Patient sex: F
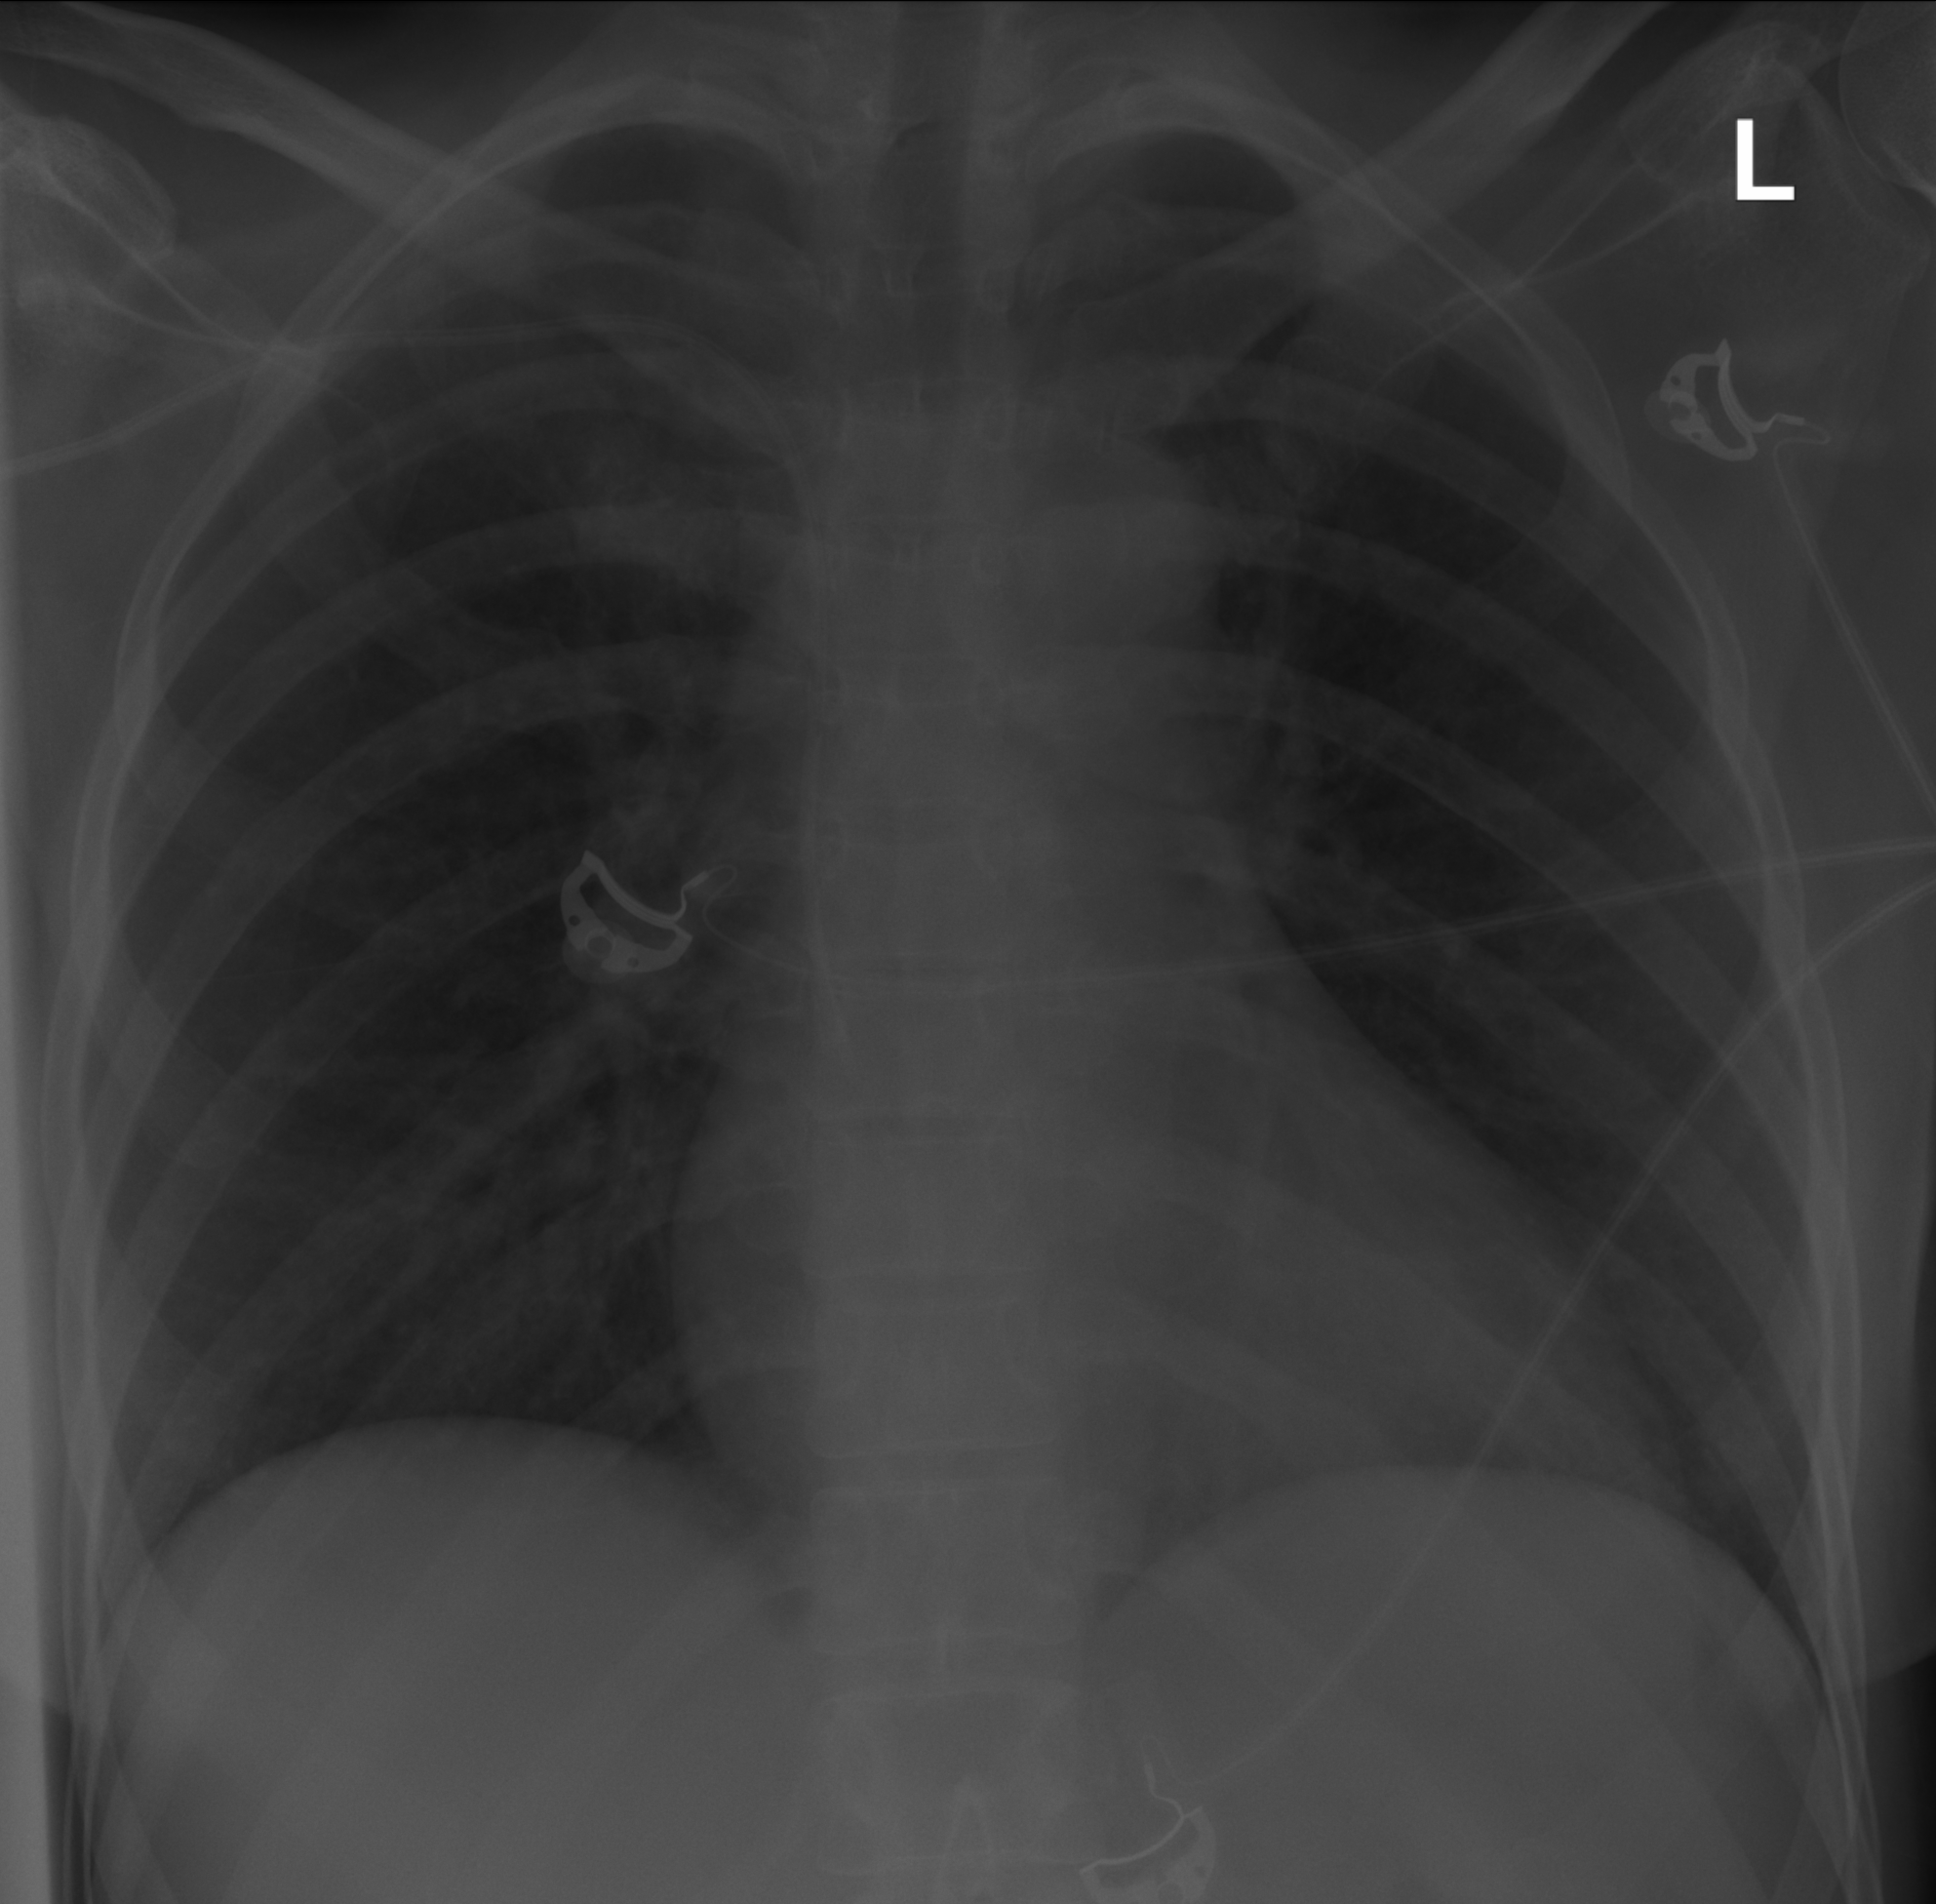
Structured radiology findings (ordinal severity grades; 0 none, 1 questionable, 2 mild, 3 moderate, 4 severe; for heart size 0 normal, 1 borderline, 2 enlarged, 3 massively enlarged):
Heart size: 1
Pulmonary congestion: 0
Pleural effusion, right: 0
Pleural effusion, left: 0
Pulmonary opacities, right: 0
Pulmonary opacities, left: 0
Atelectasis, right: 2
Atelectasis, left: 0